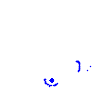
Particle: proton